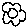
Label: flower